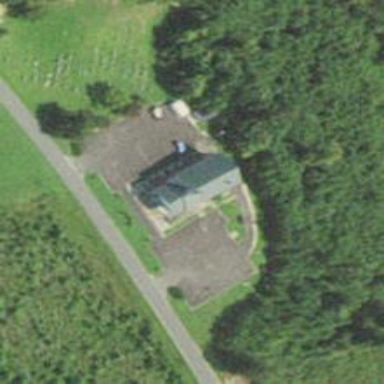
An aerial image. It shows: Place of worship.